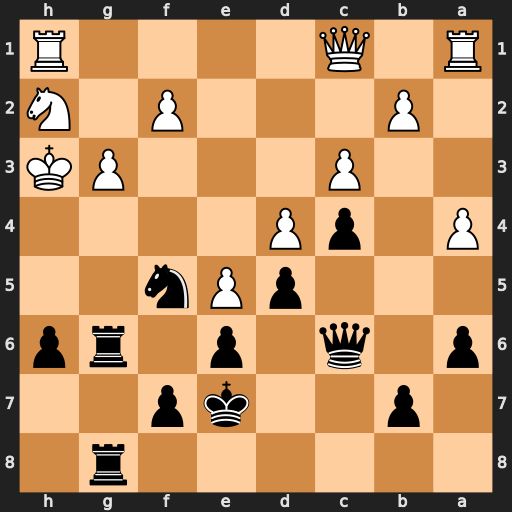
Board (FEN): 6r1/1p2kp2/p1q1p1rp/3pPn2/P1pP4/2P3PK/1P3P1N/R1Q4R
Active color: b
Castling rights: -
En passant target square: -
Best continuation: Rxg3+ fxg3 Rxg3#